九年级 · 解析几何
如图, $\mathrm{AB}$ 是 $\odot \mathrm{O}$ 的直径, 且经过弦 $\mathrm{CD}$ 的中点 $\mathrm{H}$, 已知 $\sin \angle \mathrm{CDB}=\frac{3}{5}, \mathrm{BD}=5$, 则 $\mathrm{AH}$ 的长为 ( )

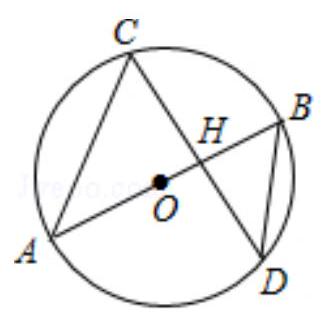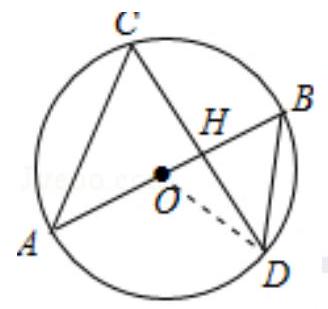
A. $\frac{25}{3}$
B. $\frac{16}{3}$
C. $\frac{25}{6}$
D. $\frac{16}{6}$
答案: B
解析: 连接 $\mathrm{OD}$, 如图所示:

$\because \mathrm{AB}$ 是 $\odot \mathrm{O}$ 的直径, 且经过弦 $\mathrm{CD}$ 的中点 $\mathrm{H}, \therefore \mathrm{AB} \perp \mathrm{CD}$,

$\therefore \angle \mathrm{OHD}=\angle \mathrm{BHD}=90^{\circ}, \because \sin \angle \mathrm{CDB}=\frac{3}{5}, \mathrm{BD}=5, \therefore \mathrm{BH}=3$,

$\therefore \mathrm{DH}=\sqrt{B D^{2}-B H^{2}}=4$, 设 $\mathrm{OH}=\mathrm{x}$, 则 $\mathrm{OD}=\mathrm{OB}=\mathrm{x}+3$,

在 Rt $\triangle O D H$ 中, 由勾股定理得: $x^{2}+4^{2}=(x+3)^{2}$, 解得: $x=\frac{7}{6}$,

$\therefore \mathrm{OH}=\frac{7}{6}, \quad \therefore \mathrm{AH}=\mathrm{OA}+\mathrm{OH}=\frac{7}{6}+3+\frac{7}{6}=\frac{16}{3}$, 故选 B.